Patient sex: M
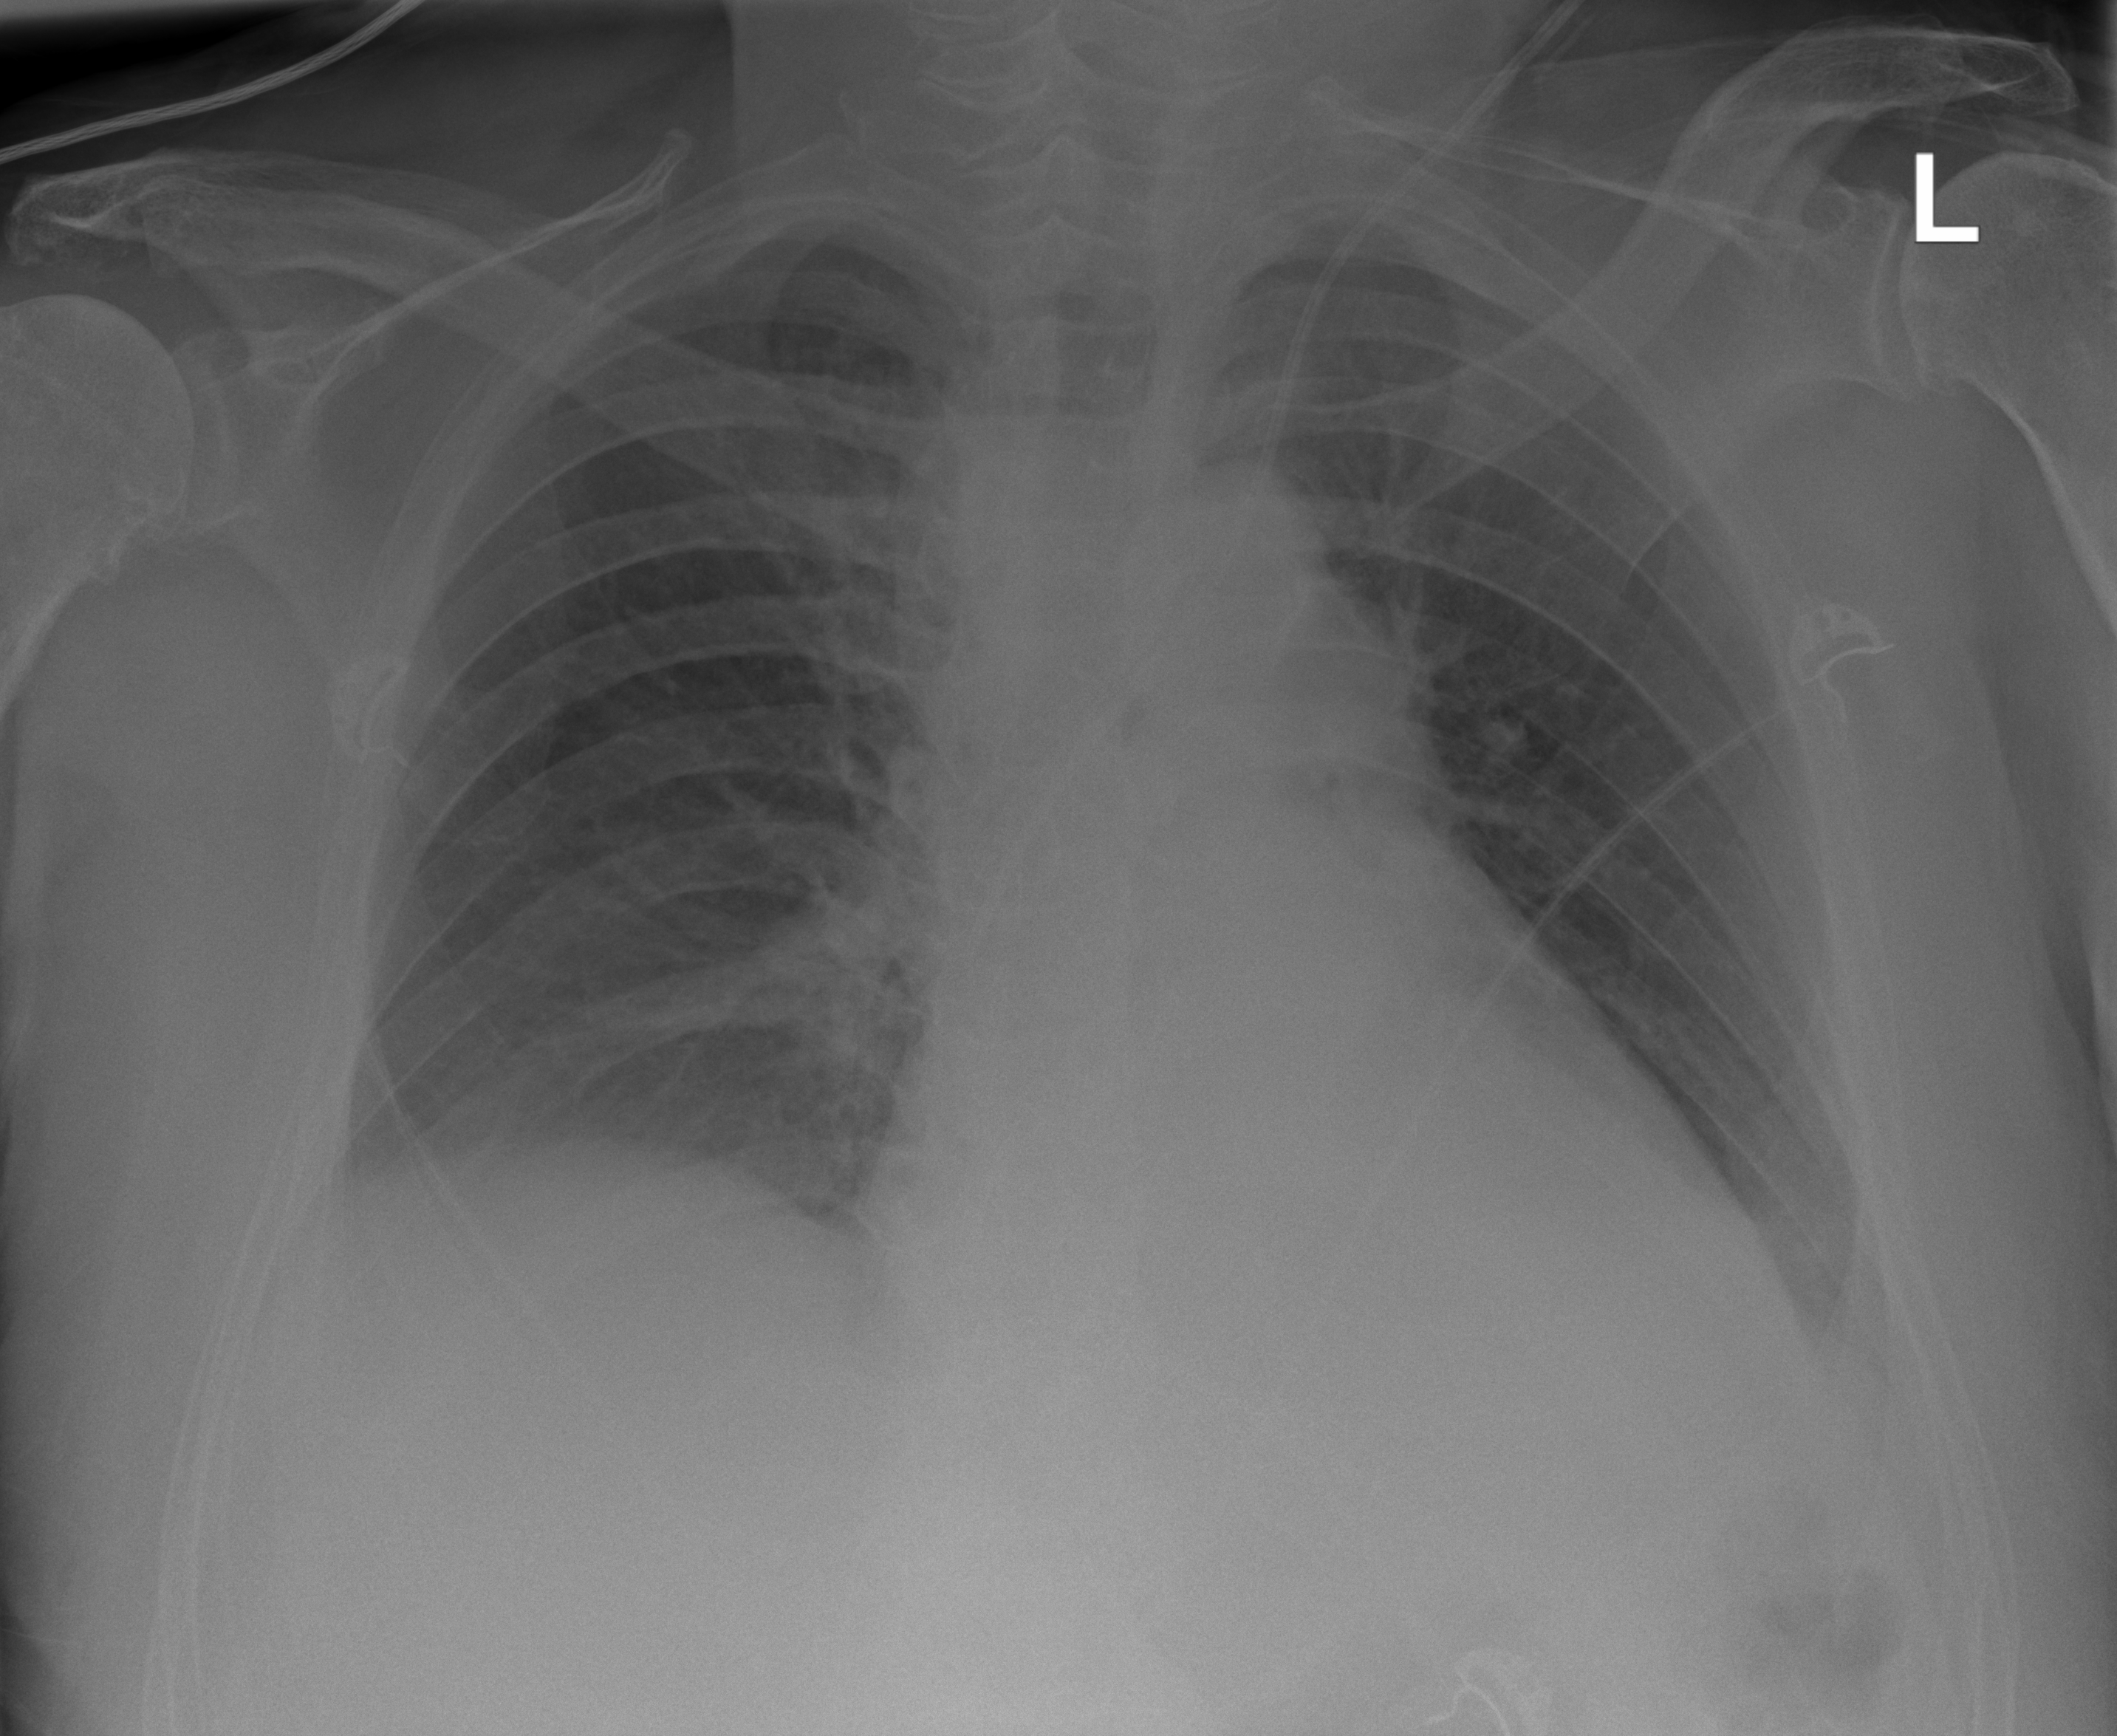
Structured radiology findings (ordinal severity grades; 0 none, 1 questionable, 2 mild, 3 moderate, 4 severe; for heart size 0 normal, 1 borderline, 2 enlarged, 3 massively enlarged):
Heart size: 1
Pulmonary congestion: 0
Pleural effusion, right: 1
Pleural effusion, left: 2
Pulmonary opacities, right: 2
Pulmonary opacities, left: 0
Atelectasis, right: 2
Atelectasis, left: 2